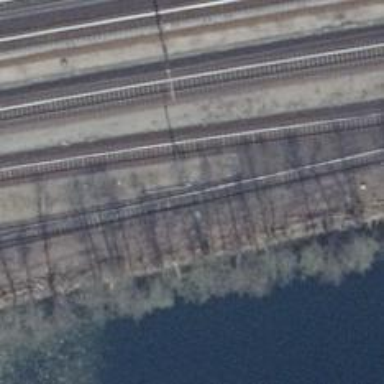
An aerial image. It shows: Railway siding for service.